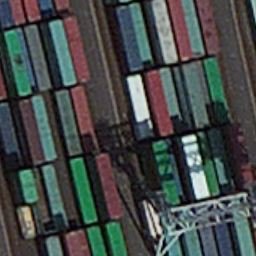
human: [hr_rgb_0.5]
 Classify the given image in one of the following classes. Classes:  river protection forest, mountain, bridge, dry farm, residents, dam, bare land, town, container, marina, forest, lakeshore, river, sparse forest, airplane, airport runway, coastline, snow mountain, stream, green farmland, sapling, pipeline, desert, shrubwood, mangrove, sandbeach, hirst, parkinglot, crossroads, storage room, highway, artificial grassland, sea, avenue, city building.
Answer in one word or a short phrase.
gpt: container